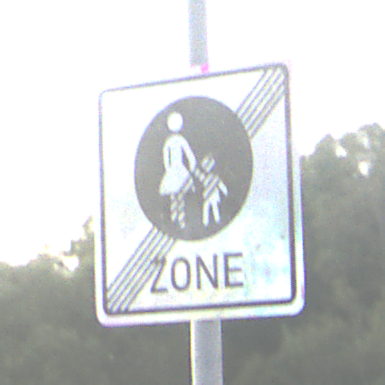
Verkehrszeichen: EndeFussgaengerzone
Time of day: SunriseSunset
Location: Outdoor (Nature)
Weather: PartlyCloudy
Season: NotSpecified
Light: Natural